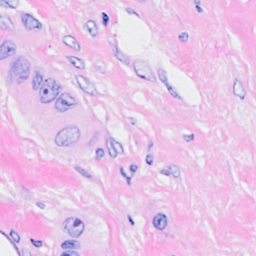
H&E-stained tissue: Breast